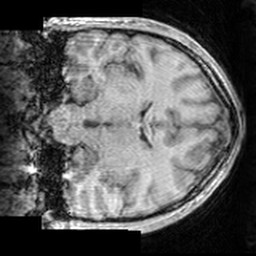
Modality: T1w
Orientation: coronal
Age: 20
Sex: male
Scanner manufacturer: siemens
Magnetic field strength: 3 T
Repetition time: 1.63 s
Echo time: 0.00311 s